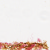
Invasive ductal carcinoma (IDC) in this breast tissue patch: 0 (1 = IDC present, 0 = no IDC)